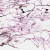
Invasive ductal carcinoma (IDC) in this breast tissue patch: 0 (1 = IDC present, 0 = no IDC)